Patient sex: M
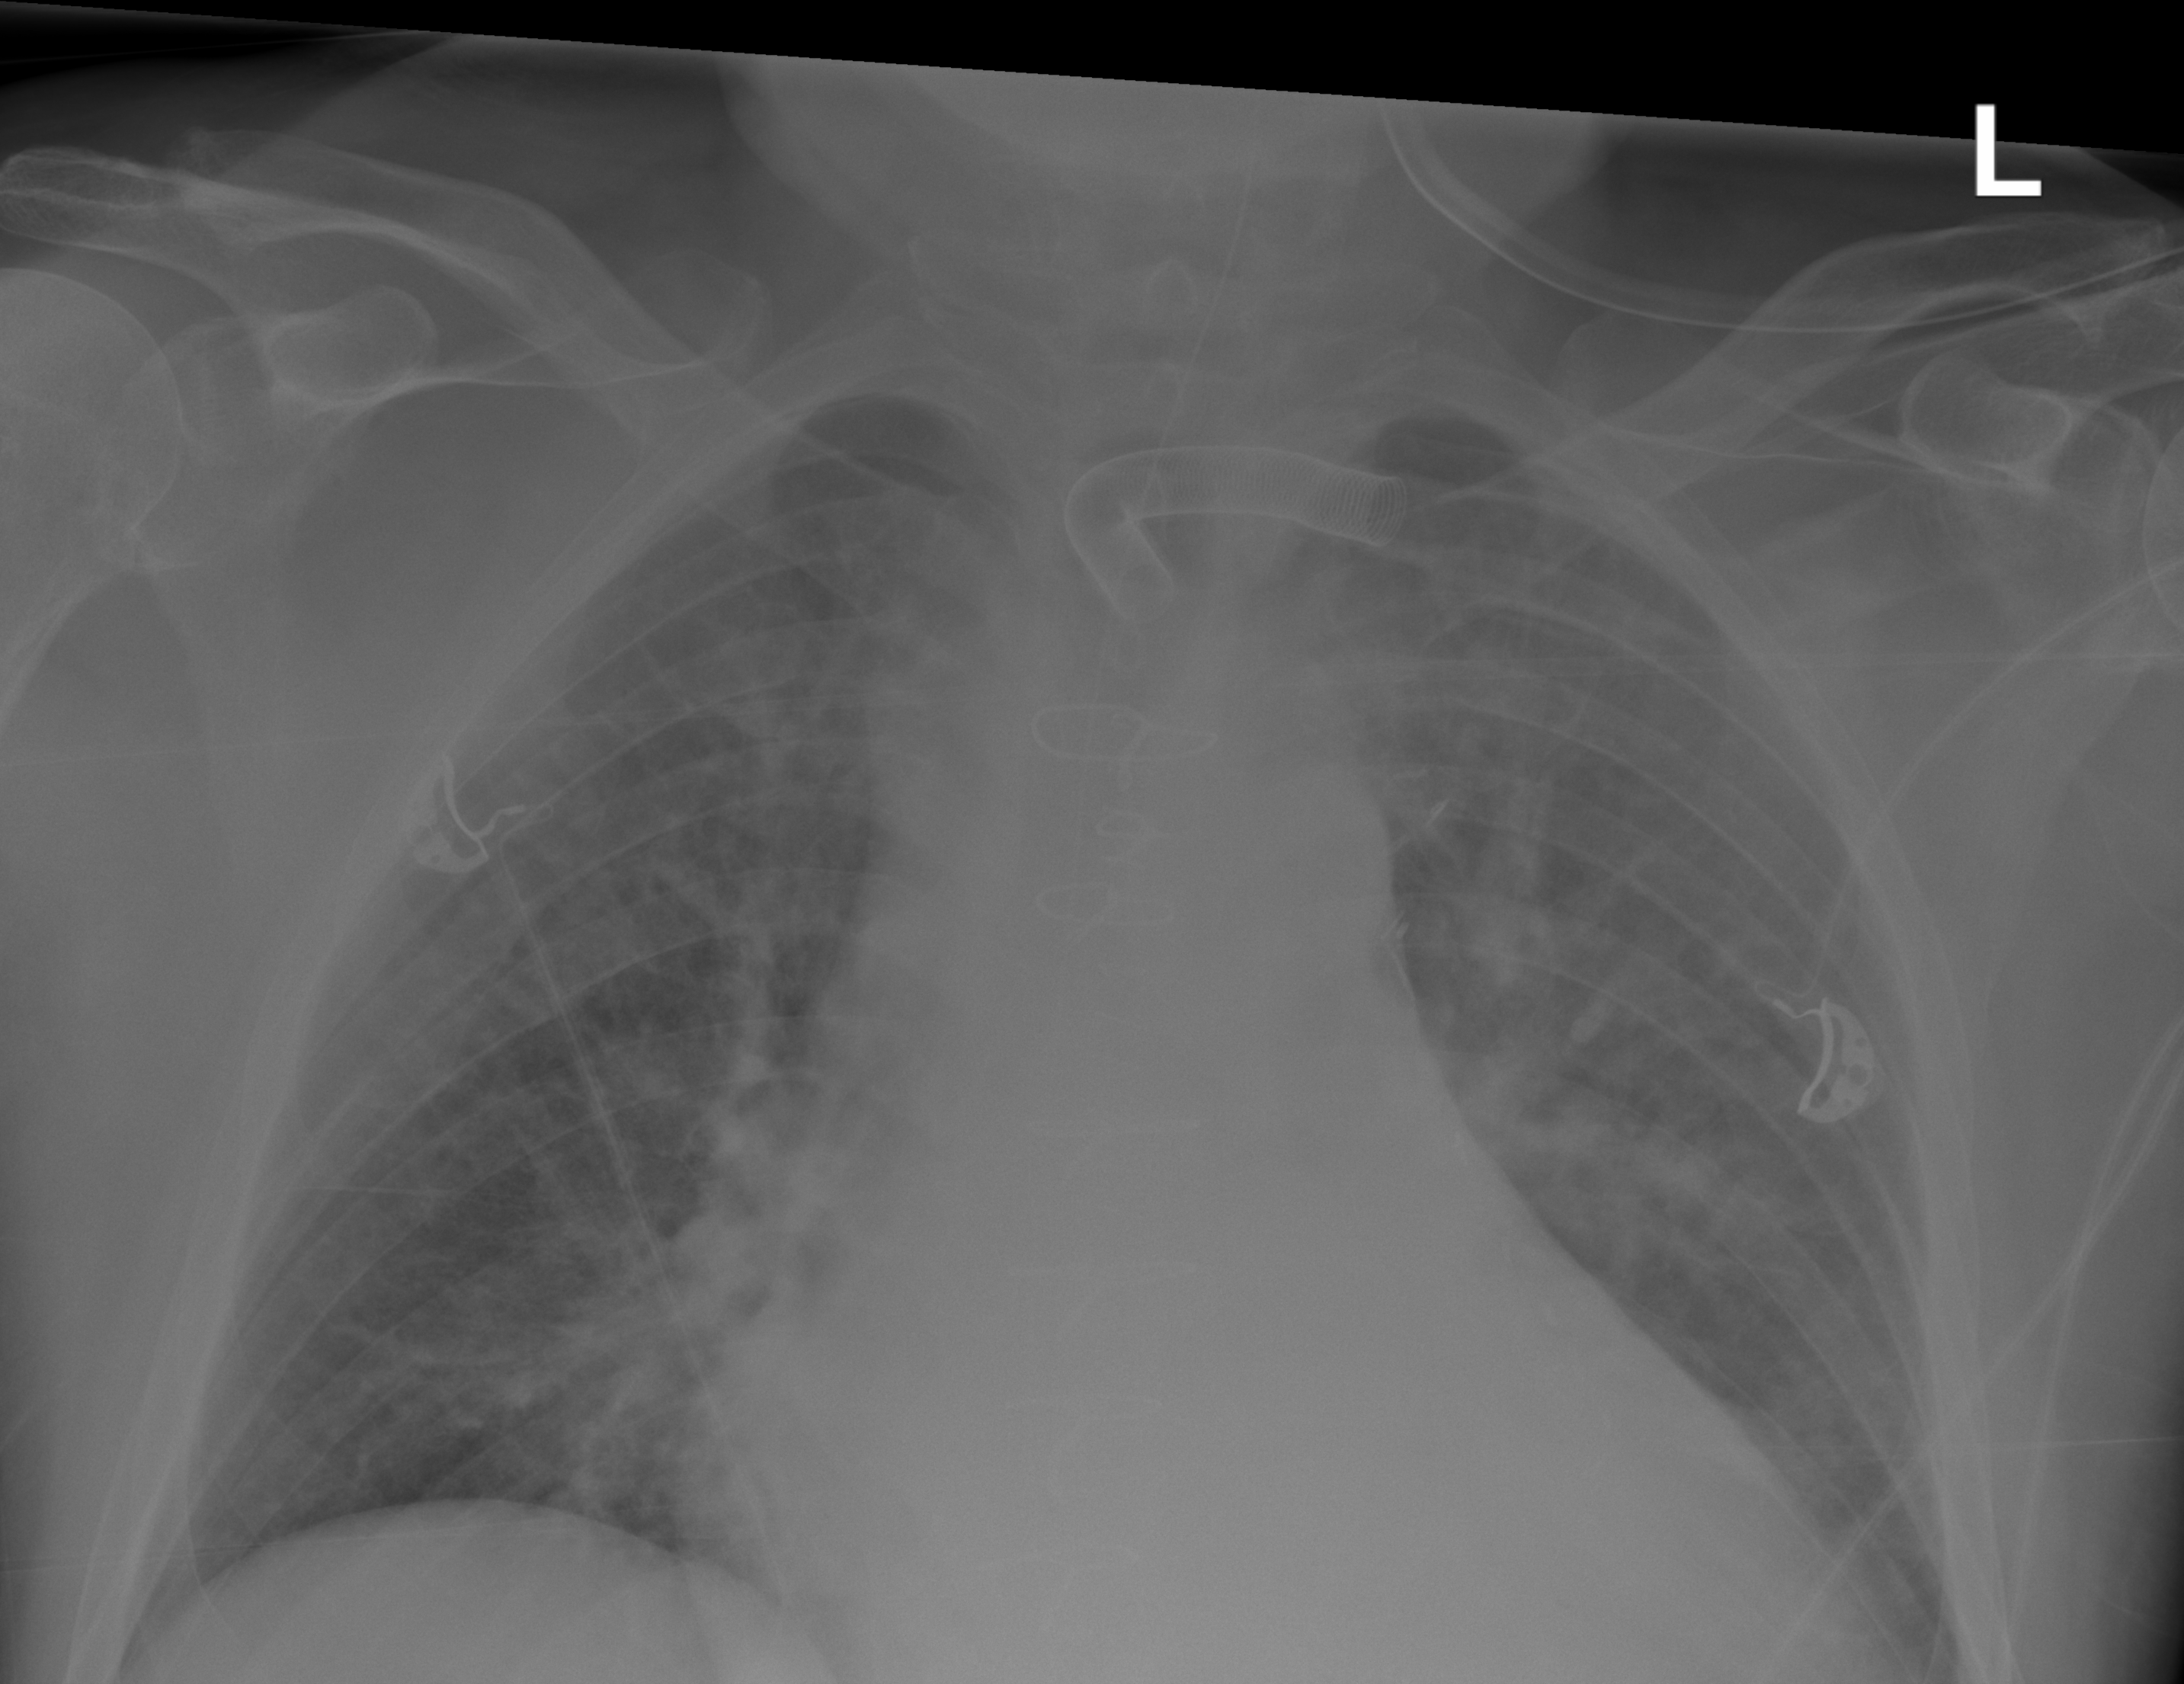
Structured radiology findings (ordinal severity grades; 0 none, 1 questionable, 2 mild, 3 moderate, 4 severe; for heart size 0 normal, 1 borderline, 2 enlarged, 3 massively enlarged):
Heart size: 2
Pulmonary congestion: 2
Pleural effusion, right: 0
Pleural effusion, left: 2
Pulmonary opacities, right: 2
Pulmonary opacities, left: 2
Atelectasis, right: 0
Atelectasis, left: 0